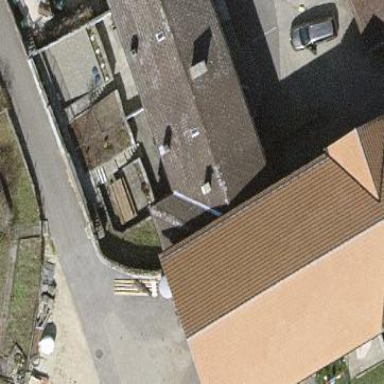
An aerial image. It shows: Semi-detached house with gabled roof.